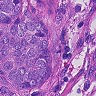
Metastatic tissue present: yes